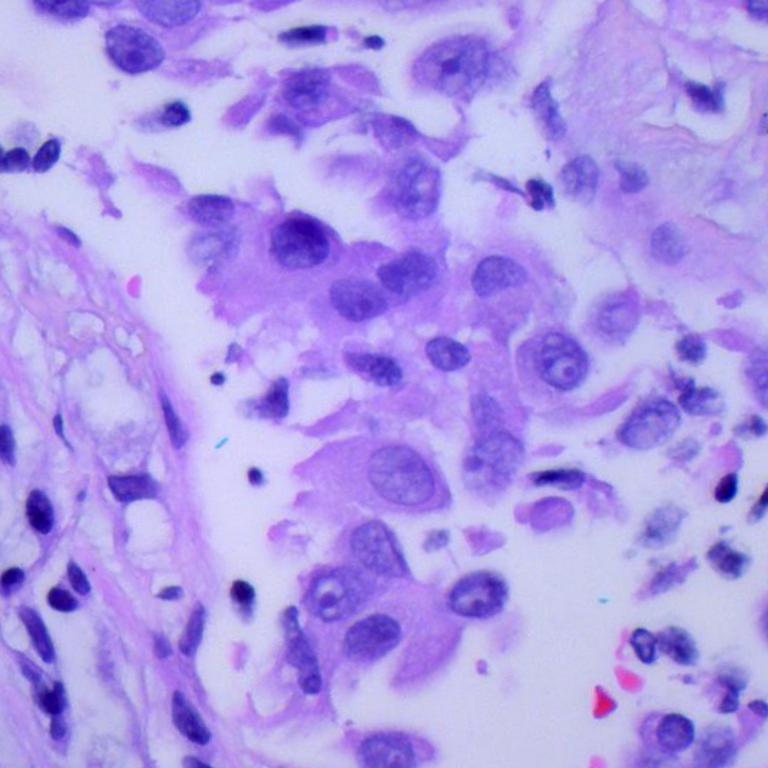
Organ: lung
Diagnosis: adenocarcinomas